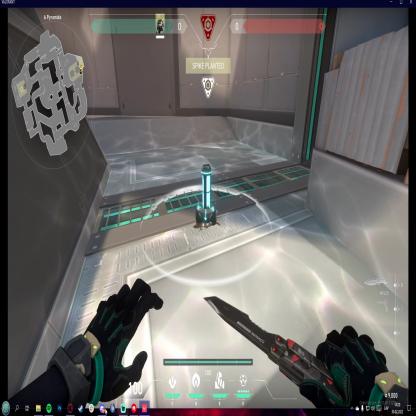
Label: planted spike